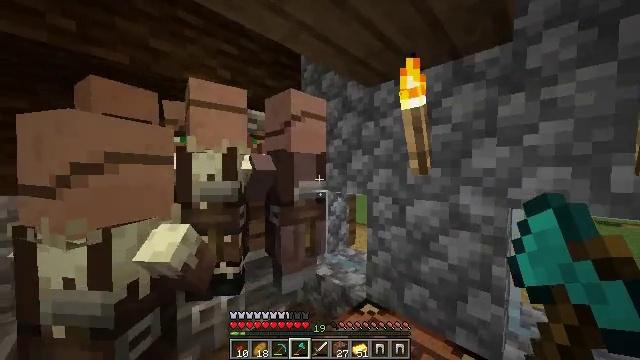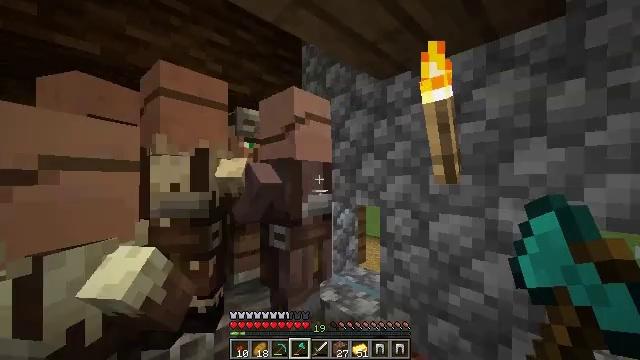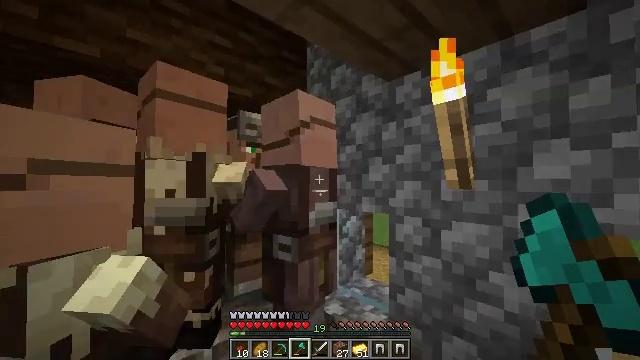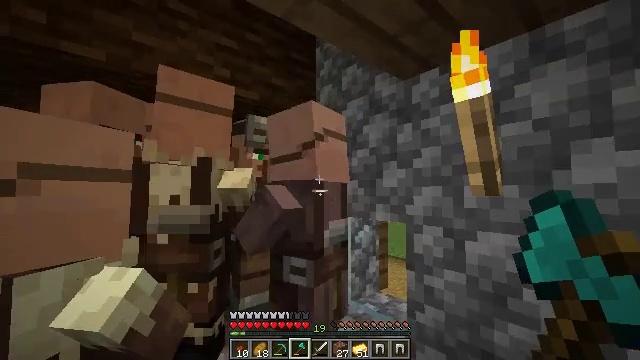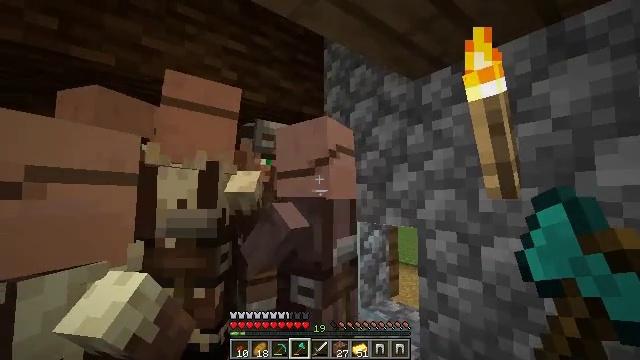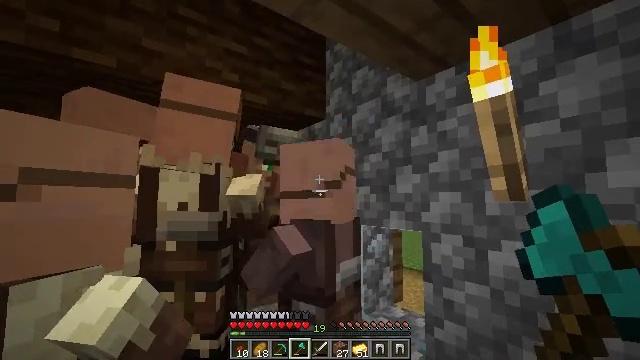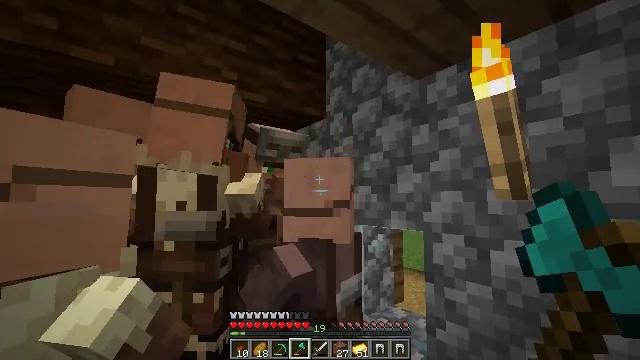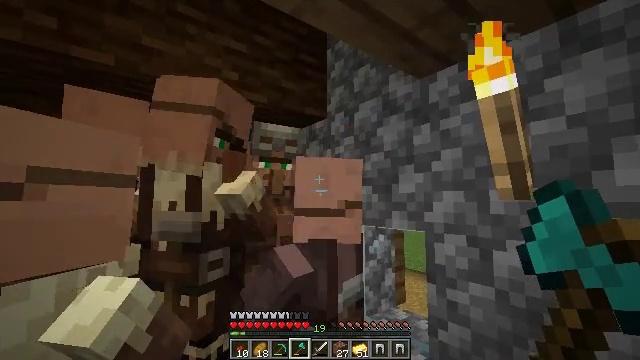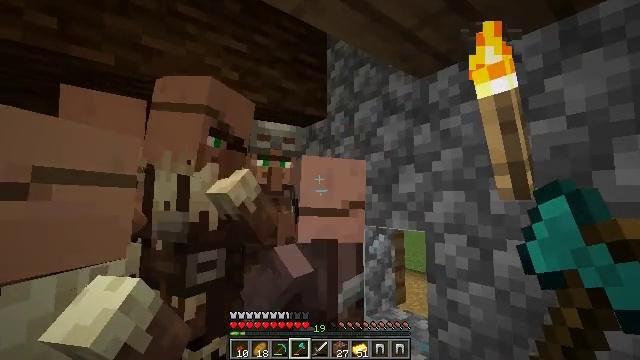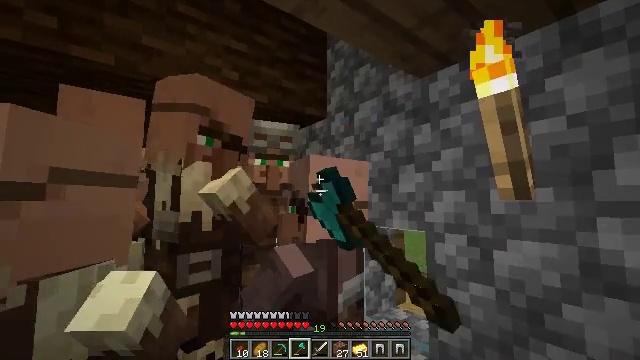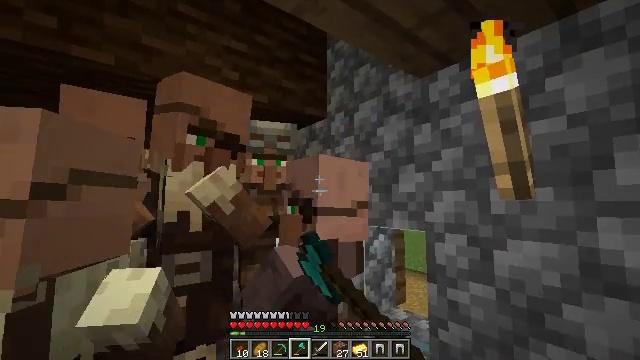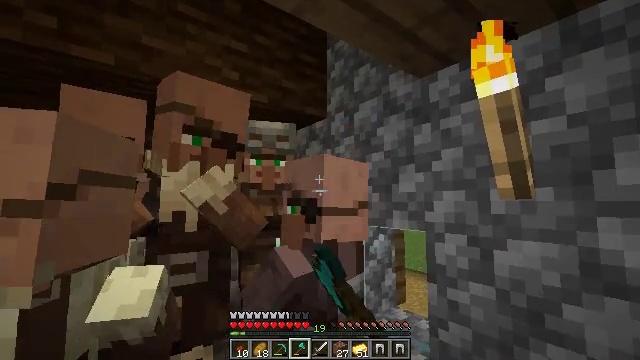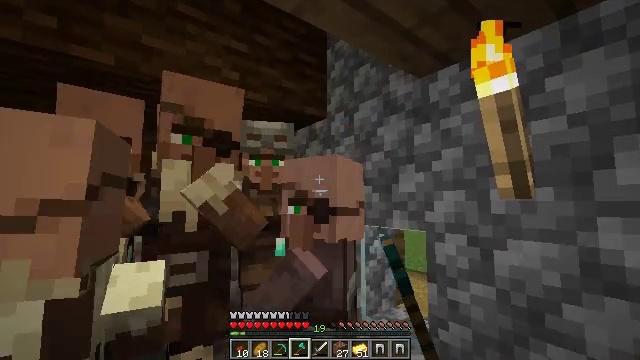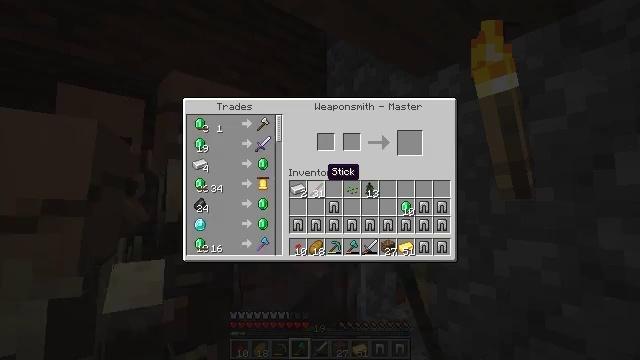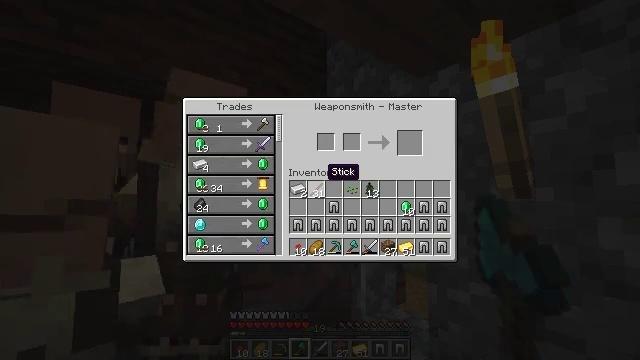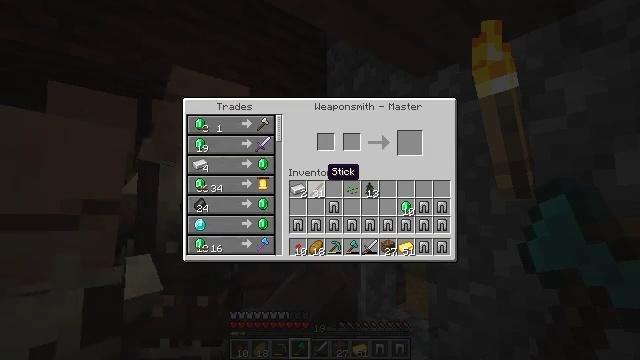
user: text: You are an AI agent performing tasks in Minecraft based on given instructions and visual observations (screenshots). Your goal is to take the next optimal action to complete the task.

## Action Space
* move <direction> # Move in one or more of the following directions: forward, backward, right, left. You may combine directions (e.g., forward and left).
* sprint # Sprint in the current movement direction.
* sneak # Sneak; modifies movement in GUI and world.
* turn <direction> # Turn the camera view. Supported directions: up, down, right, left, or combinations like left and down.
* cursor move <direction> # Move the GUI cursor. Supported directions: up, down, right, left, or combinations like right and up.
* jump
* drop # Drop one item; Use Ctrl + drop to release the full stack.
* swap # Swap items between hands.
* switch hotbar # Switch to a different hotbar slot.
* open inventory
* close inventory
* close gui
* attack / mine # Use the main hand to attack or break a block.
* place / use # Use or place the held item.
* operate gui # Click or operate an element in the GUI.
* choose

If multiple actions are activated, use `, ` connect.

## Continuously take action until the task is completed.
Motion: motion action
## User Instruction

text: Use materials to craft chainmail leggings in the crafting table.
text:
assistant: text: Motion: turn left and up
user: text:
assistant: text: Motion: turn left and up
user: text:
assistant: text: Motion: turn left and up
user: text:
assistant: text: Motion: turn left
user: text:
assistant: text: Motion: no_op
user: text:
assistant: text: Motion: no_op
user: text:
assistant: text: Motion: no_op
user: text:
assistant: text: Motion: use / place
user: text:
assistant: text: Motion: use / place
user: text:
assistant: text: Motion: use / place
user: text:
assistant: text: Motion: no_op
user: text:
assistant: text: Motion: no_op
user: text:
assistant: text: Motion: open gui
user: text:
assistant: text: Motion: no_op
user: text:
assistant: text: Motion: no_op
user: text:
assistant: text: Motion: no_op
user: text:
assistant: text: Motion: no_op
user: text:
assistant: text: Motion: no_op
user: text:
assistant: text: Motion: no_op
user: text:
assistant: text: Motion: no_op
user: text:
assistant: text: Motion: no_op
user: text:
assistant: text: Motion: no_op
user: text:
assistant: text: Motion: no_op
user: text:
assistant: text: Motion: no_op
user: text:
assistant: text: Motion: no_op
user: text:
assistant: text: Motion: no_op
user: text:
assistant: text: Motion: no_op
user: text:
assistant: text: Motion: no_op
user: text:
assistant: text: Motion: no_op
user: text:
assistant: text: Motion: no_op